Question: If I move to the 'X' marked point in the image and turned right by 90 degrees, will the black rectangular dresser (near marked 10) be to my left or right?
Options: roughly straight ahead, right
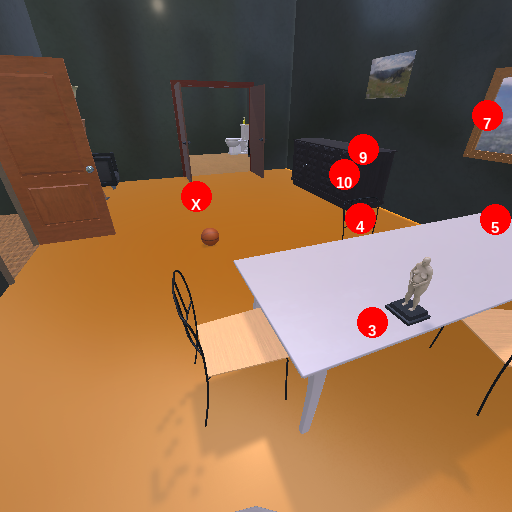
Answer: roughly straight ahead